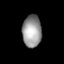
Tissue: lung
Cell type: Epithelial cells
Senescence score: 0.6344
Nuclear area (px): 596
Mean DAPI intensity: 152.728